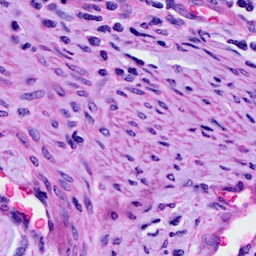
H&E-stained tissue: Cervix